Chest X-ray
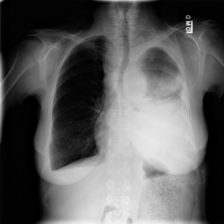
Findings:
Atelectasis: positive
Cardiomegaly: negative
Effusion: negative
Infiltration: negative
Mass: positive
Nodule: negative
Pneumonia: negative
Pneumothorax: negative
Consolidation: negative
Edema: negative
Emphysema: negative
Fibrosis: negative
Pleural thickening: negative
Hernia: negative